Question: So my case is that I want to populate a 2d array from two fields in my database.
I've got a problem with assigning an array with a value which is a database field
and the second one is displaying the array in datagrid, i've coded dgv2.Datasource = myArray but it's still returning an error message.
This is my code:
'''
Dim msql As String = "select item_id from detail"
Dim arayT(,) As String
CMD = New MySqlCommand(msql, conn.konek)
Try
Dim res= CMD.ExecuteReader()
While res.Read()
For i As Integer = 0 To x - 1
For j = 0 To y - 1
arayT(i, j) = res.GetString("item_id")
Next j
Next i
End While
Catch ex As Exception
MessageBox.Show("ERROR")
End Try
dgv2.DataSource = arayT
'''
So my question is
first, how to assign record column from database as value into my 2d array? (i'm still not sure my coding is right)
second, how to view the 2d array into datagrid, i mean binding 2d array into datagrid
A few requests from me... please don't ask me to use a list of(t) or use LINQ cause I'm still not too familiar with them.
i have done some fix in my code but it didn't worked nicely..here is my latest screenshot

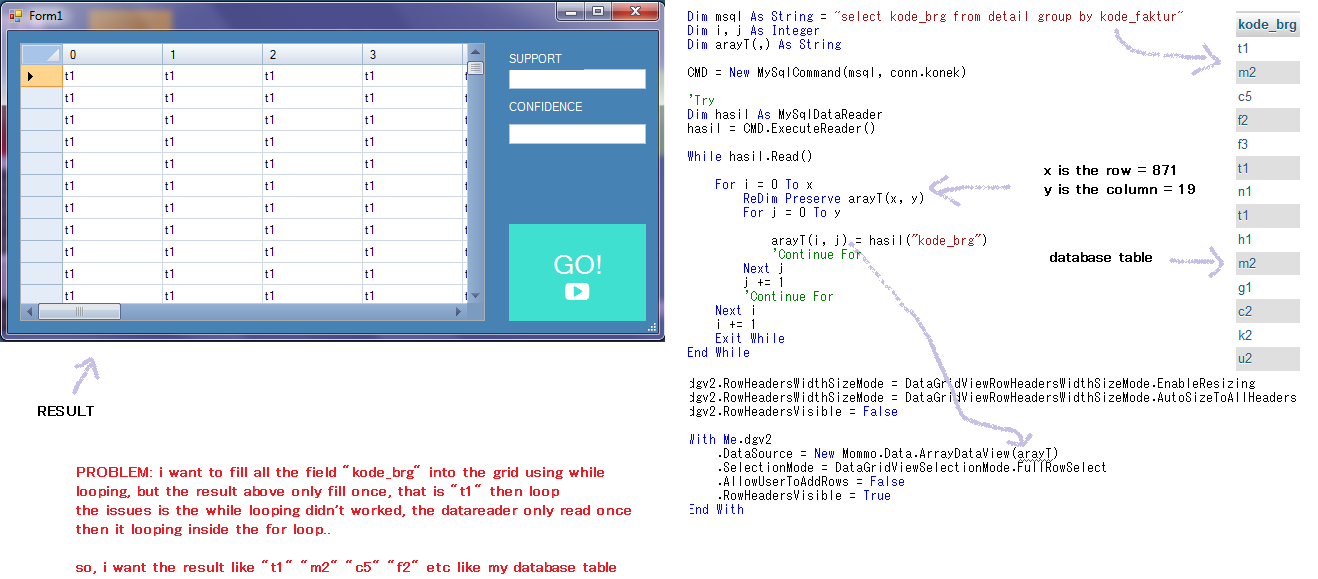
Answer: hi guys my questions is finally clear, this is the answer to my question
'''
ReDim Preserve arayT(x, y)
For i = 0 To (x-1)
For j = 0 To (y-1)
hasil.Read()
arayT(i, j) = hasil("kode_brg")
Next j
Next i
'''
it turned out that i don't need to use while..
many thanks for Afnan, Neolisk and Emmad that had already helped me to answer my questions. :)